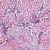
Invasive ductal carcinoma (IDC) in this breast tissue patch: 1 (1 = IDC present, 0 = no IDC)